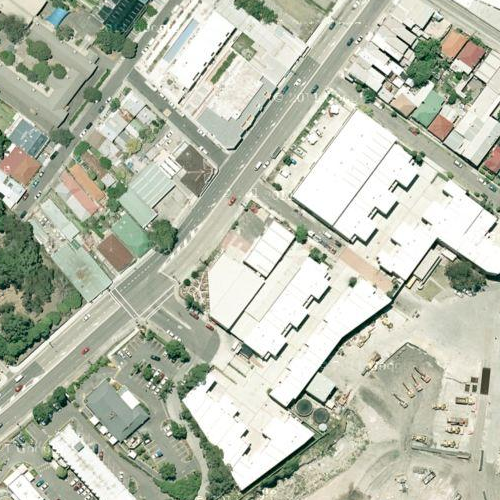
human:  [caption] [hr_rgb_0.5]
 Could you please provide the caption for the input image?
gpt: This is an industrial area with some different white buildings .

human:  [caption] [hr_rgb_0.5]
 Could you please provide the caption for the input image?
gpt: Some roads with plants on the roadside go through the industrial area .

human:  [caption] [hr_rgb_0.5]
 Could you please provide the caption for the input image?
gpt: An industrial area with many white buildings and some roads go through this area .

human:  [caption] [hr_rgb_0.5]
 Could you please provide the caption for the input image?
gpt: An industrial area with many white buildings and some roads go through this area .

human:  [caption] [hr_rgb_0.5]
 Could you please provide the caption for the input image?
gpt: There are some white buildings in the industrial area with some roads go through .